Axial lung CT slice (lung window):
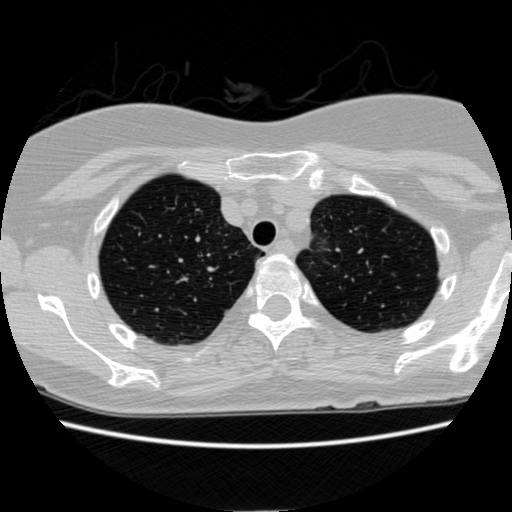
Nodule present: no